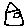
Label: house